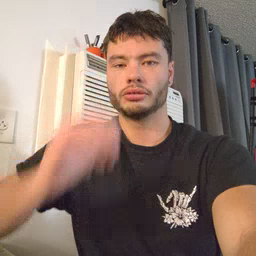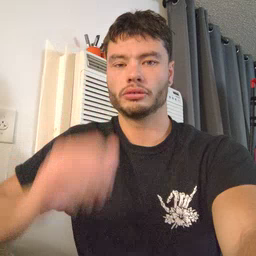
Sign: ride